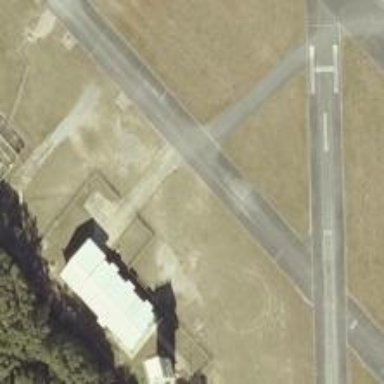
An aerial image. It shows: Runway surface made of asphalt at airport.